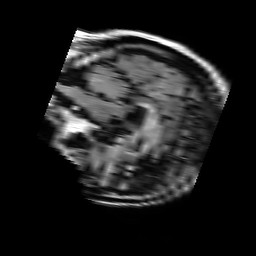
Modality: FLAIR
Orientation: sagittal
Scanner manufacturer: philips
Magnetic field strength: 1.5 T
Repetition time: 10 s
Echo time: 0.11 s